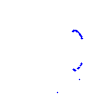
Particle: kaon